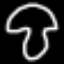
Label: mushroom